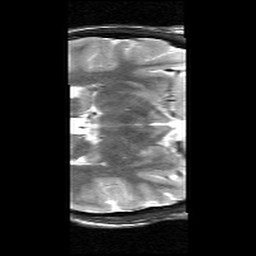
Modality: T2w
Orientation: axial
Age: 22
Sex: male
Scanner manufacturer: siemens
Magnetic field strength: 3 T
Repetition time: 6.26 s
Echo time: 0.064 s